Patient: sex F, age 60
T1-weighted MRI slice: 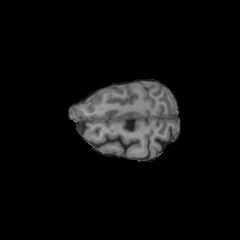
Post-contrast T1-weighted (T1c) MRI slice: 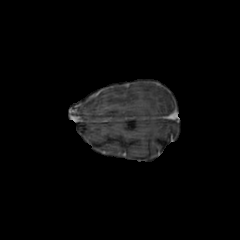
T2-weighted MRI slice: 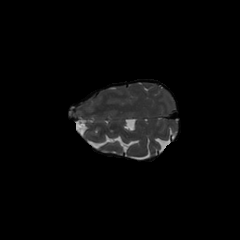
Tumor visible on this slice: no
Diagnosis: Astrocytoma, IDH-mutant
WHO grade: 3